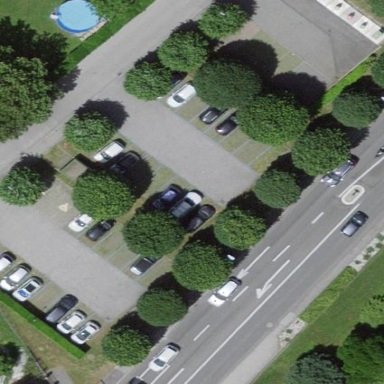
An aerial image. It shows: Parking area with grass paver surface.